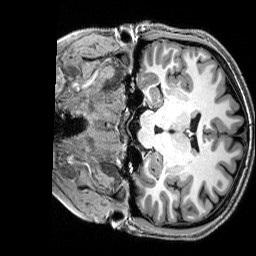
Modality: T1w
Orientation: coronal
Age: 24
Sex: female
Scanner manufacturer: siemens
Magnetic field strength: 3 T
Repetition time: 2.8 s
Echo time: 0.00212 s